Interaction volume radius: 10 \u00c5
Interaction volume height: 15 \u00c5
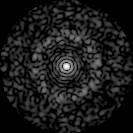
Disorder parameter: 0.836